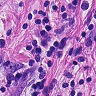
Metastatic tissue present: no